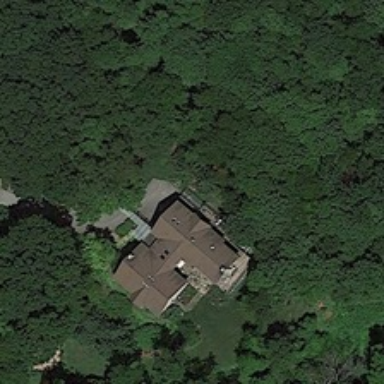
Many green trees are around a building near a car .